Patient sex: F
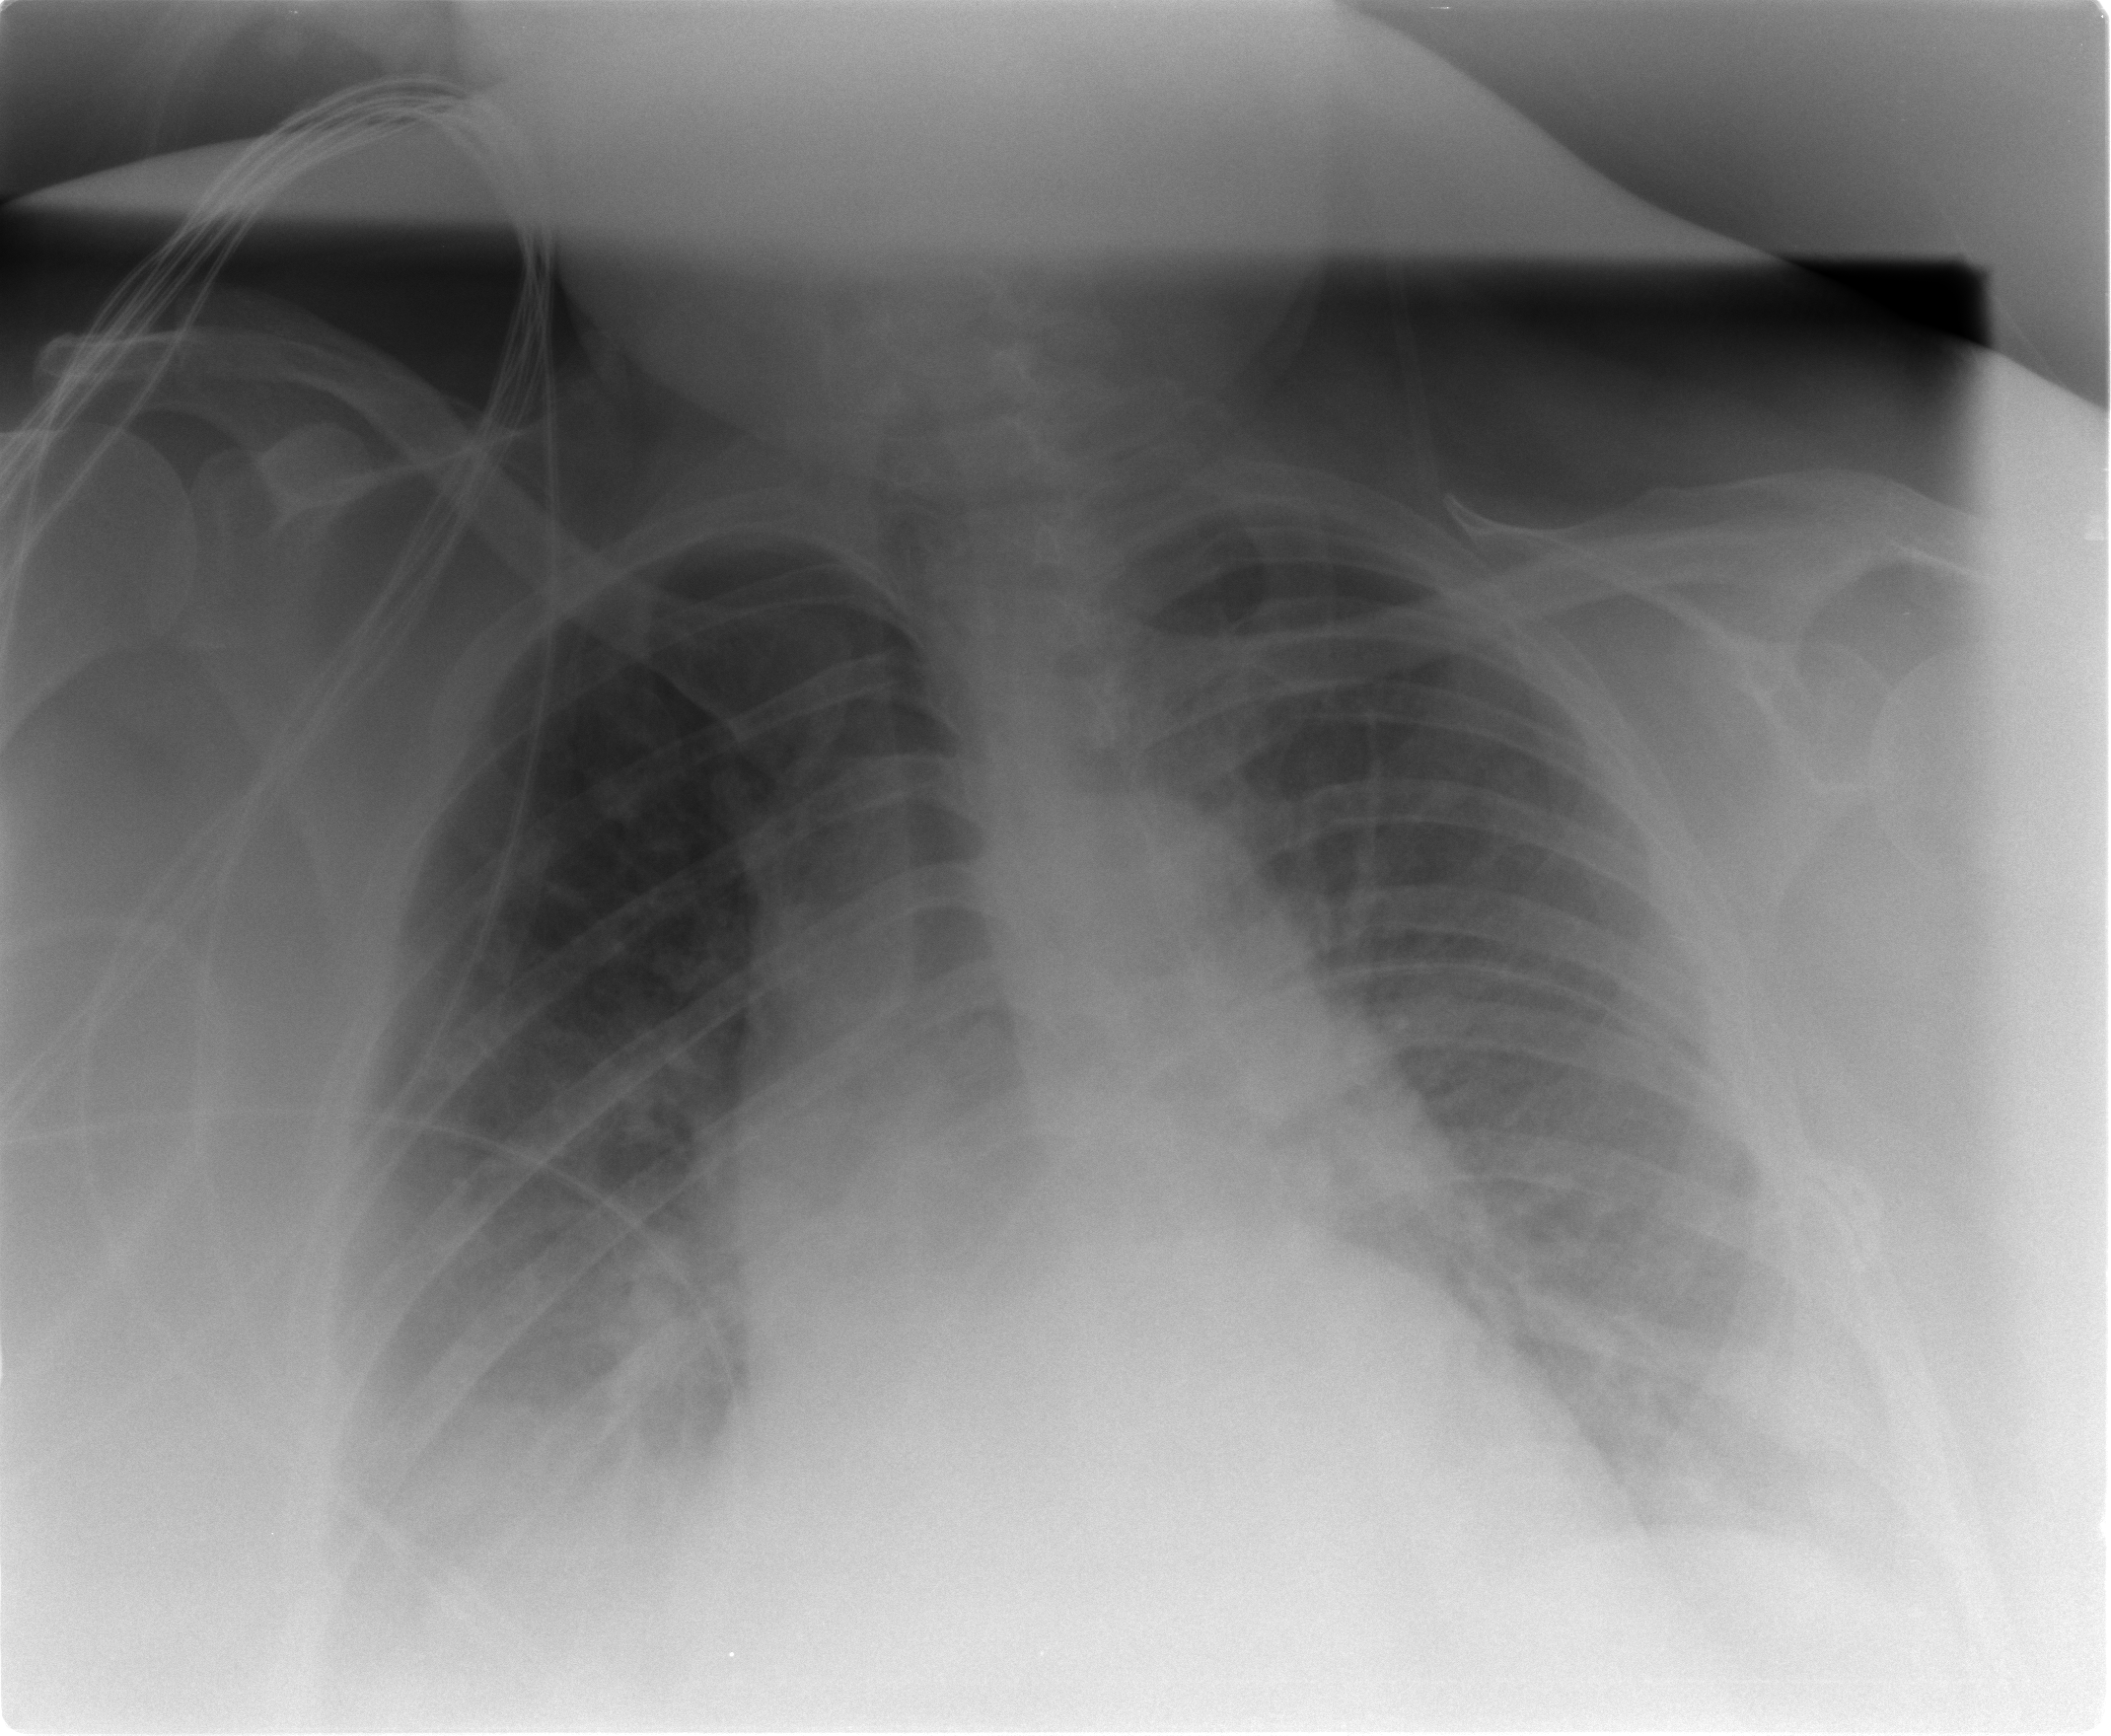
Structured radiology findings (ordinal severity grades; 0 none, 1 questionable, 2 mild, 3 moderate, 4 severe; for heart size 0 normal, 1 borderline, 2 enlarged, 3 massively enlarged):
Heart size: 2
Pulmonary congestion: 2
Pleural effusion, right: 2
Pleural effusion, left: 1
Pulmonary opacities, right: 1
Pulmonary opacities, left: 0
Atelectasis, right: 2
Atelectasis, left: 2